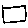
Label: square